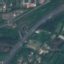
Land use / land cover: Highway